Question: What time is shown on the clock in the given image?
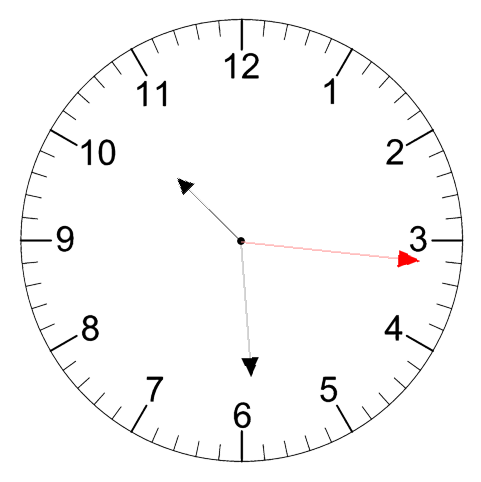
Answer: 10:29:16